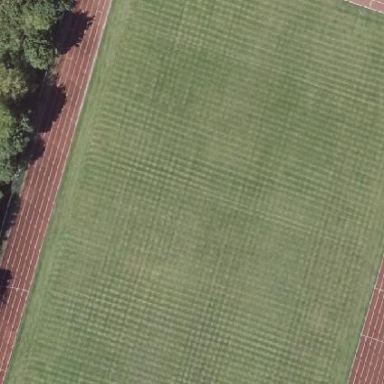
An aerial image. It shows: Soccer pitch with grass surface for leisure land.